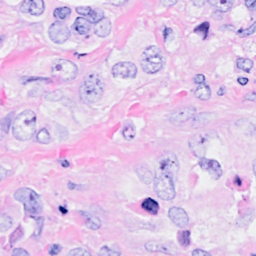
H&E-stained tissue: Breast